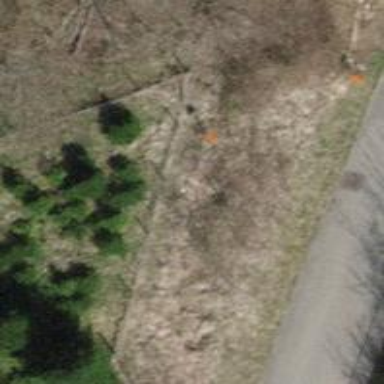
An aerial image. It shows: Pipeline marker.